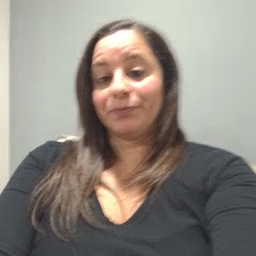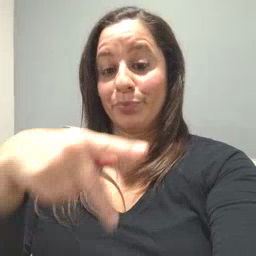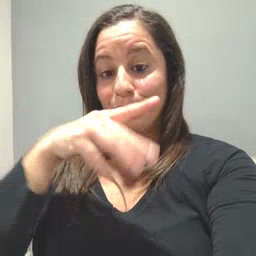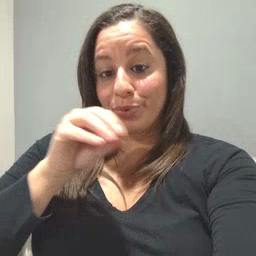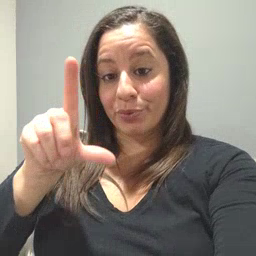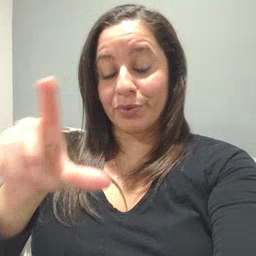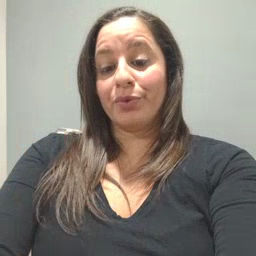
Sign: pool